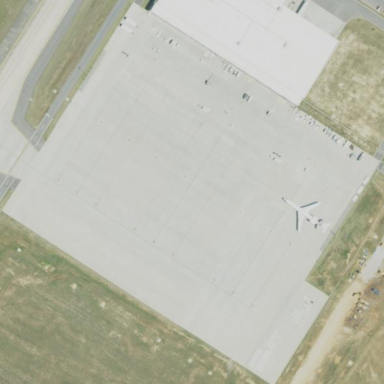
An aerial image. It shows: Apron at the airport.